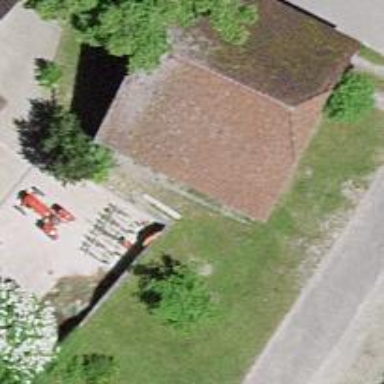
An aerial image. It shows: Rural barn.